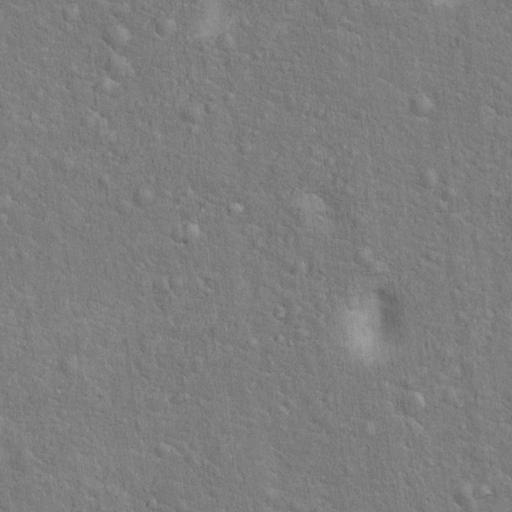
Objects detected: cone